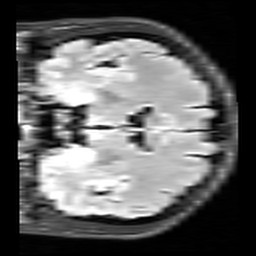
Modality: FLAIR
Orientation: coronal
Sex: female
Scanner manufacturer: siemens
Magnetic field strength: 3 T
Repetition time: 10 s
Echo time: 0.09 s